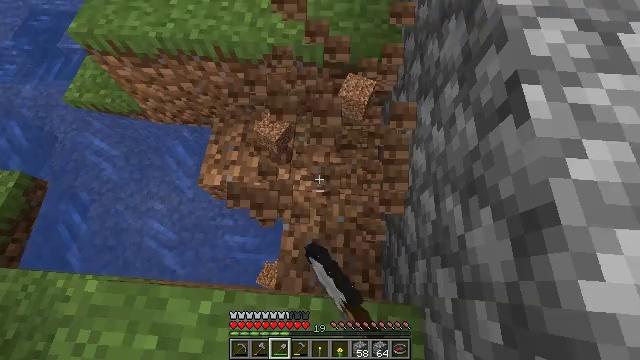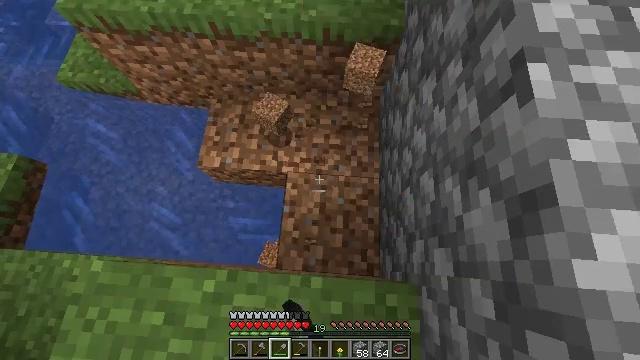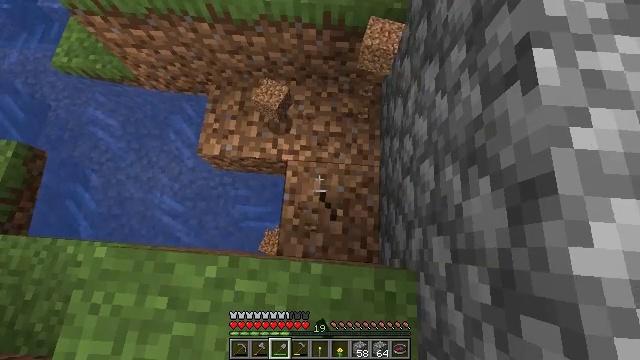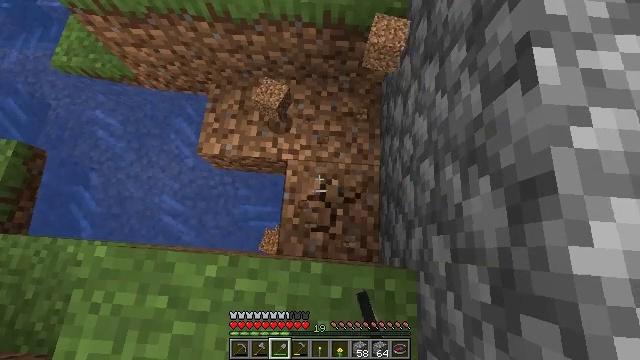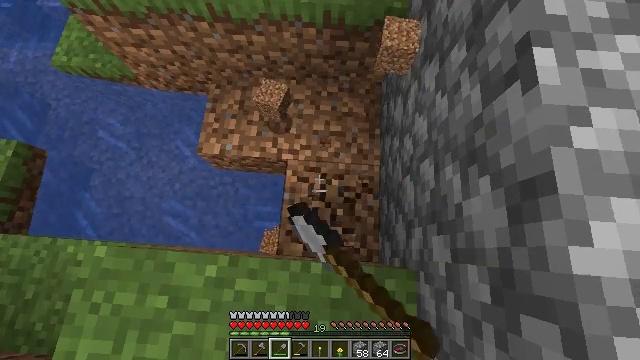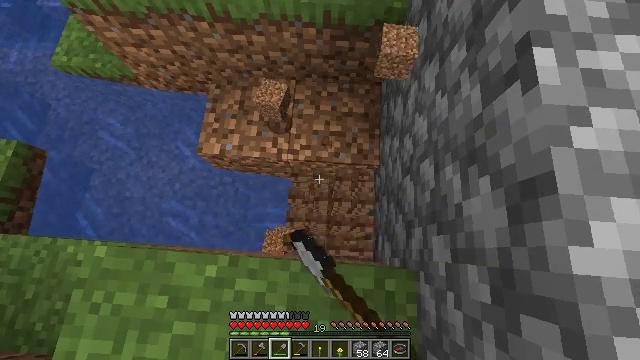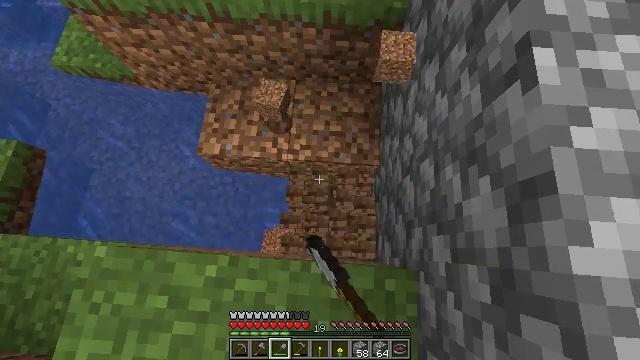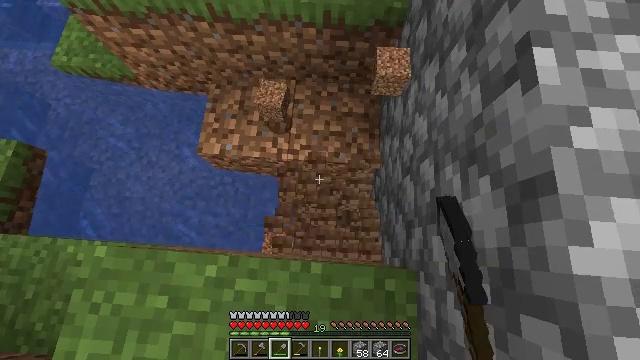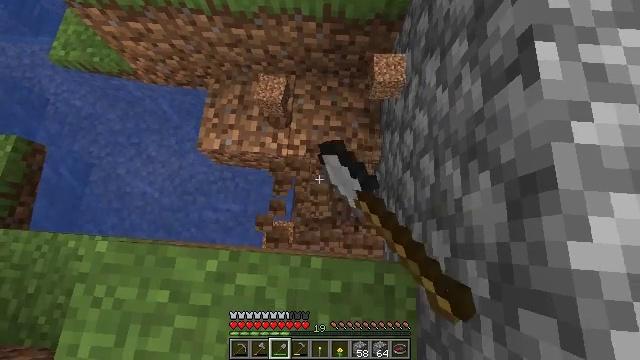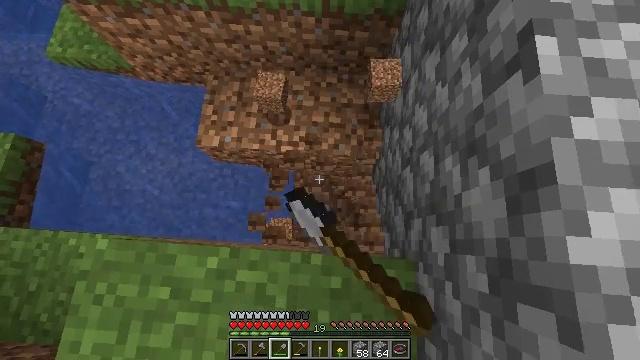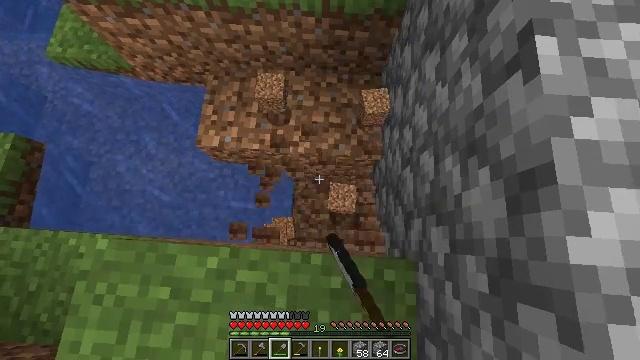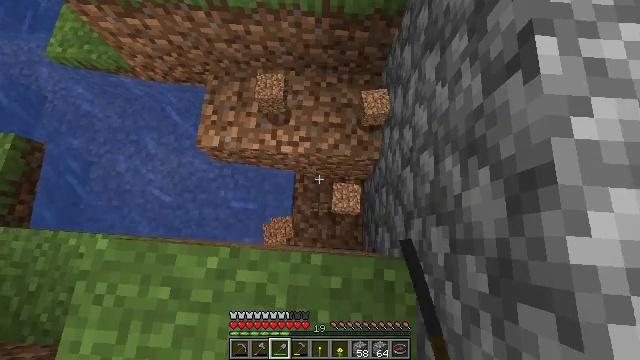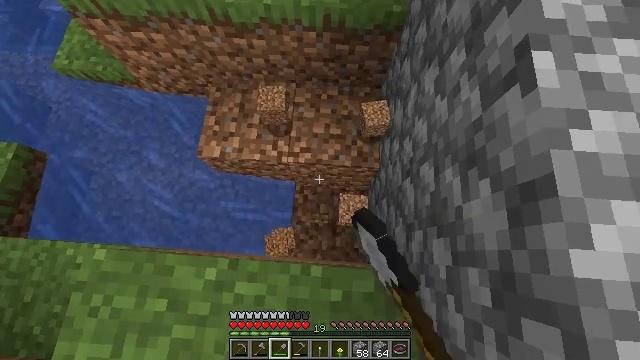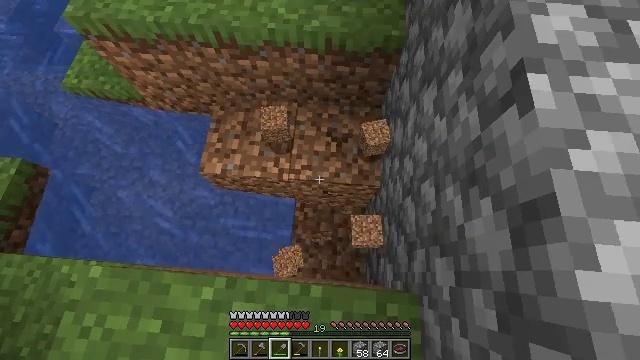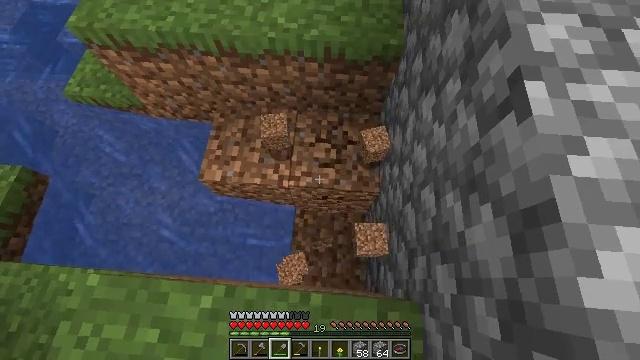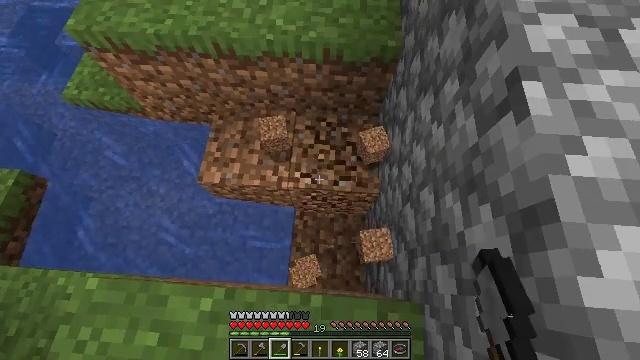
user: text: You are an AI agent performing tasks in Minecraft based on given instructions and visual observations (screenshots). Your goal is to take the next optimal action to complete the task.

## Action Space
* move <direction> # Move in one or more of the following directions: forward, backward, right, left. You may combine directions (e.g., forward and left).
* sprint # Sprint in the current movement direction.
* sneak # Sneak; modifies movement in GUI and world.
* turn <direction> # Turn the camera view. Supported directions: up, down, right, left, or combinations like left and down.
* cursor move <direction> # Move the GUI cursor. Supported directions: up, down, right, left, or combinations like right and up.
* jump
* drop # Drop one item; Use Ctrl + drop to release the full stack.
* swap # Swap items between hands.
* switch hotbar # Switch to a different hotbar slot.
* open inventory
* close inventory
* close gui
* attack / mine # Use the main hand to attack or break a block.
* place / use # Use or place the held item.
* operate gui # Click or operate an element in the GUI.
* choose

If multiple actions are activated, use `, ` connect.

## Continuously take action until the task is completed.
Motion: motion action
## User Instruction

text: Gather dirt.
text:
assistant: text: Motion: turn down, attack / mine
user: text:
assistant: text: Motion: turn down, attack / mine
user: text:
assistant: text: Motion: attack / mine
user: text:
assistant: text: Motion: attack / mine
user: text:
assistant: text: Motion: attack / mine
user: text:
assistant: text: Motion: attack / mine
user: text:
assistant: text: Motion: attack / mine
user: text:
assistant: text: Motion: turn down, attack / mine
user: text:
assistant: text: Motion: attack / mine
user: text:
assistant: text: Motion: attack / mine
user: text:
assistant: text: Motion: attack / mine
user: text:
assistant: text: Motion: turn up, attack / mine
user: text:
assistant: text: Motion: turn up, attack / mine
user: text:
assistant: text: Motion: turn up, attack / mine
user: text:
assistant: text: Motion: attack / mine
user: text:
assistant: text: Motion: attack / mine
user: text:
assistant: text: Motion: attack / mine
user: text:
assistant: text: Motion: attack / mine
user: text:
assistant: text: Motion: attack / mine
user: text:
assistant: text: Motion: attack / mine
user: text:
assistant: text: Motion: attack / mine